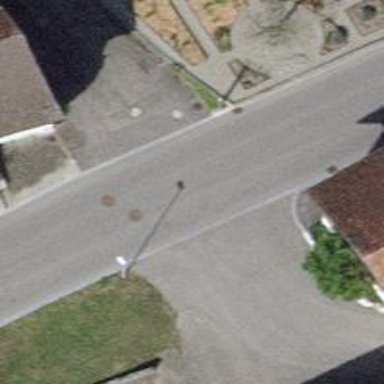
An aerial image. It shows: Asphalt road classified as tertiary.